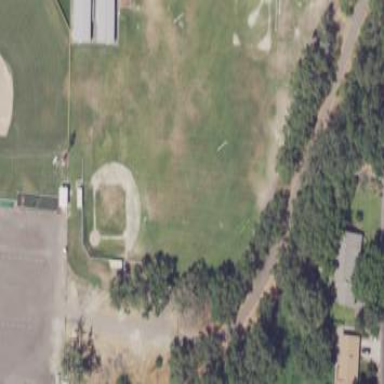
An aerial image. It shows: Baseball pitch for leisure and sports activities.